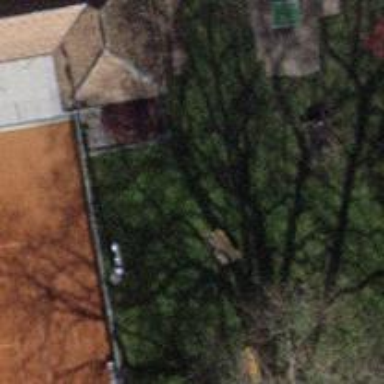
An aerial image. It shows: Bench for seating.